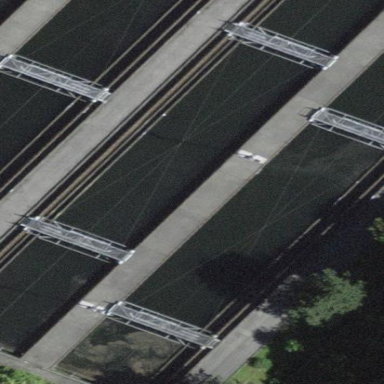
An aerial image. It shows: Body of wastewater.